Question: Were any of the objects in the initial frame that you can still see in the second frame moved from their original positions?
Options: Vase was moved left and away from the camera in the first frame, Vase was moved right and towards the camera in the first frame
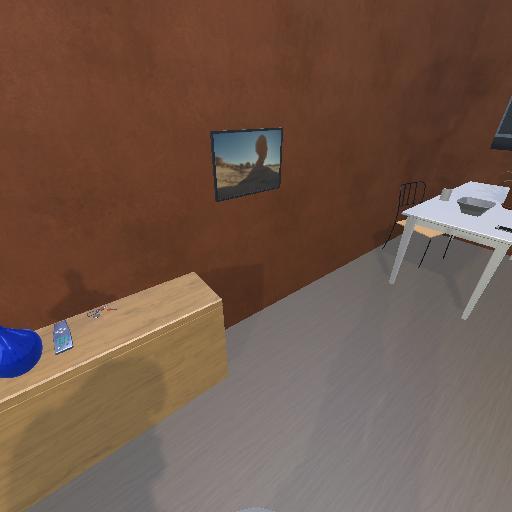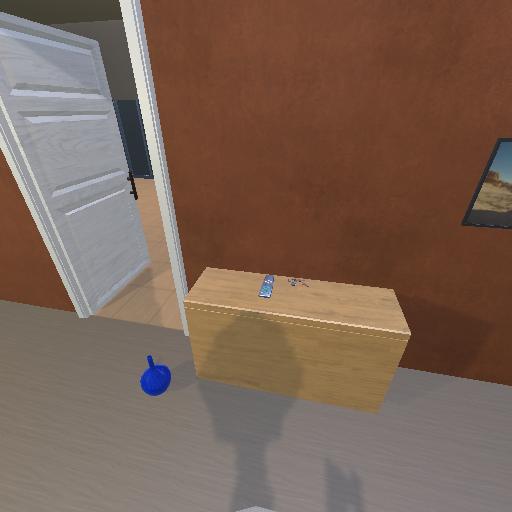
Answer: Vase was moved left and away from the camera in the first frame